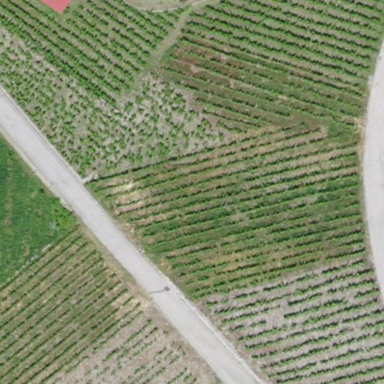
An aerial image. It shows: Vineyard with grape crops.